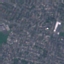
Land use / land cover class: Residential